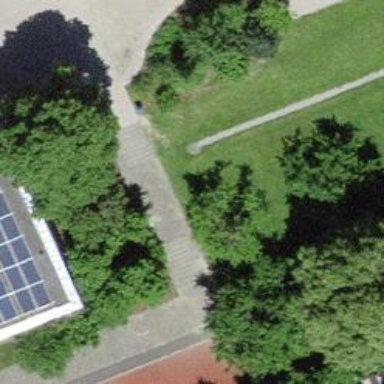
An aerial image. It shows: Set of steps on the road.